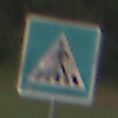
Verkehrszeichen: FussgaengerueberwegRechts
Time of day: SunriseSunset
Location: Outdoor (Nature)
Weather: PartlyCloudy
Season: NotSpecified
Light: Natural